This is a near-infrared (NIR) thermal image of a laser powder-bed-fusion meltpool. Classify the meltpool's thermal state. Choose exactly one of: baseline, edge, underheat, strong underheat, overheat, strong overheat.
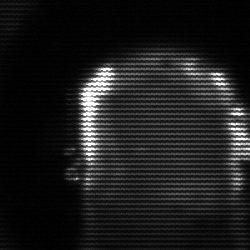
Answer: baseline